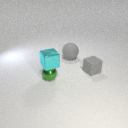
small green metal sphere below small cyan metal cube